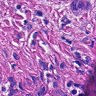
Metastatic tissue present: yes